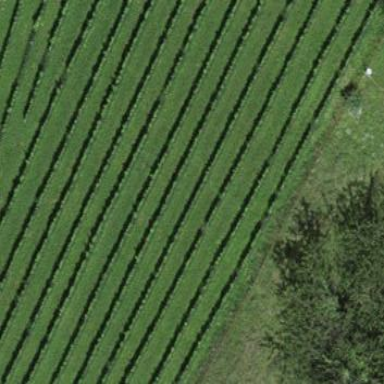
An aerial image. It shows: Vineyard growing grapes.